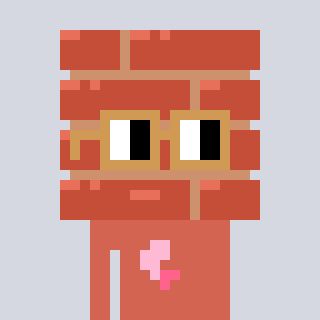
a pixel art character with square brown glasses, a wall-shaped head and a peachy-colored body on a cool background